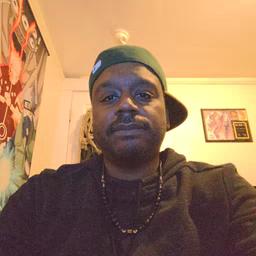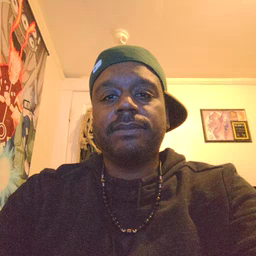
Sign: shirt